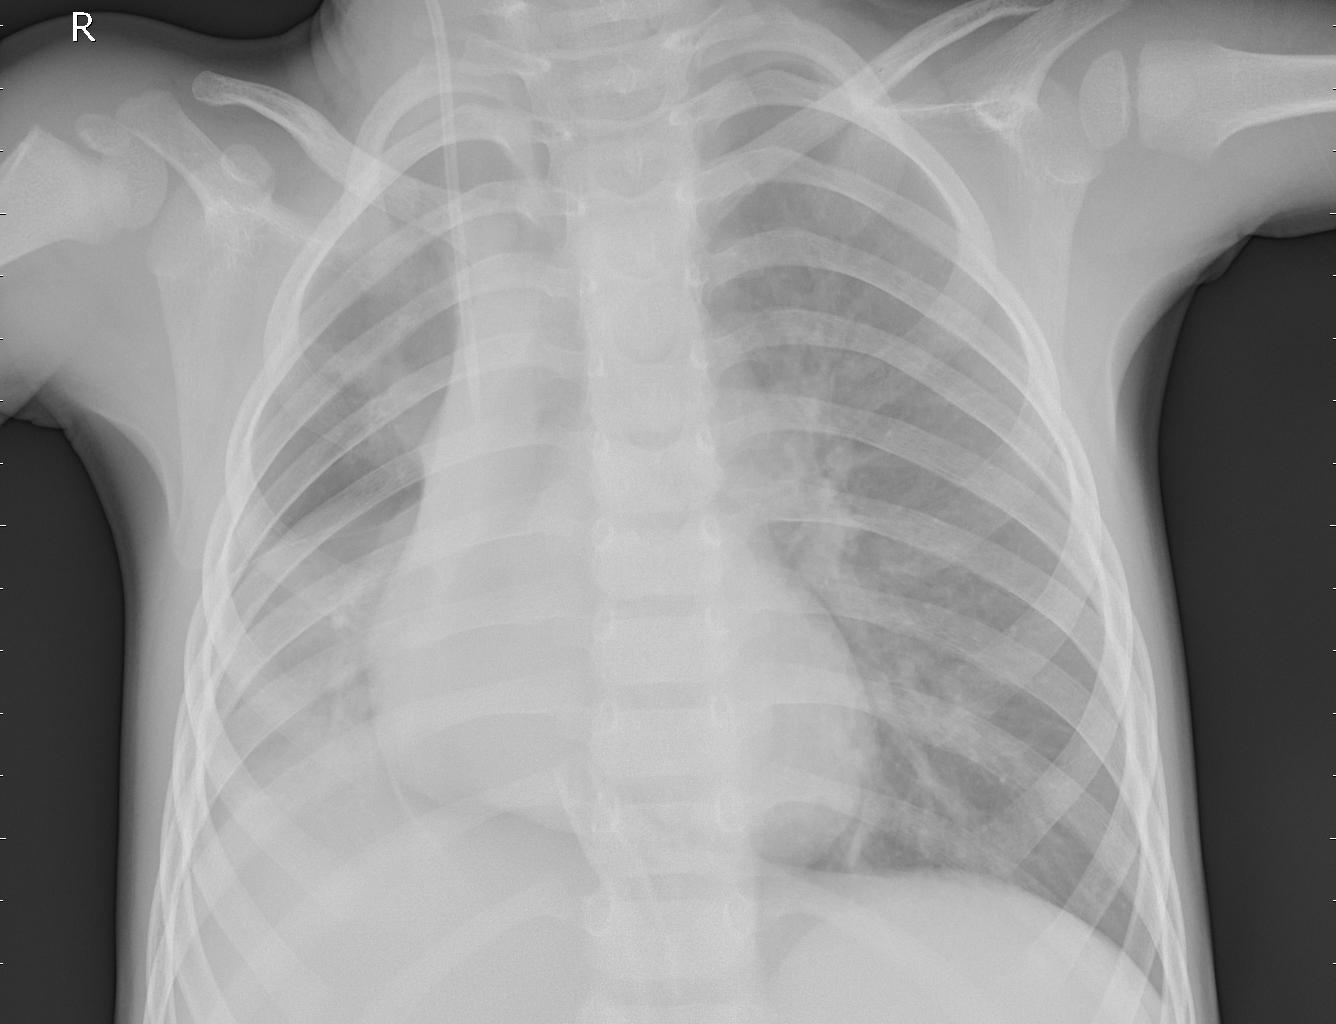
Diagnosis: PNEUMONIA